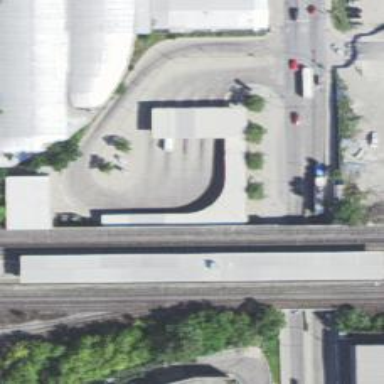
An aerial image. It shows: Bus station with roof.